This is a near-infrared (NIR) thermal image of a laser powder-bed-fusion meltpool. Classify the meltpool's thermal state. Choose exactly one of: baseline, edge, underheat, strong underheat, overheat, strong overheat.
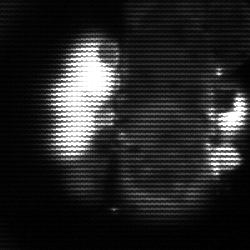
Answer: strong underheat